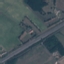
Land use / land cover class: Highway